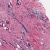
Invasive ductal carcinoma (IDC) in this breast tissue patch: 1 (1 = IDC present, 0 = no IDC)